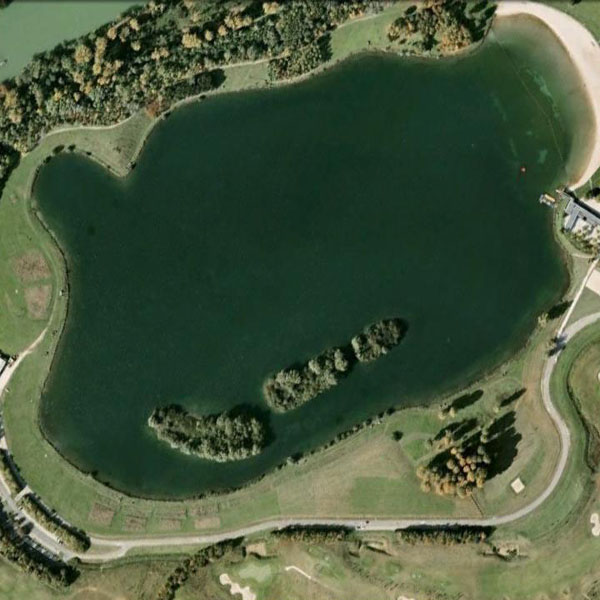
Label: Pond